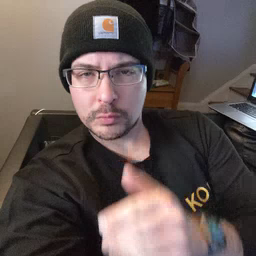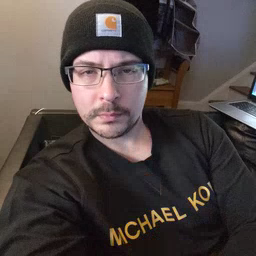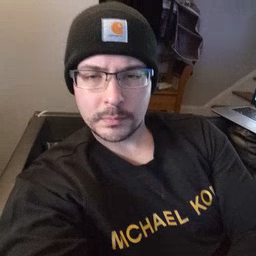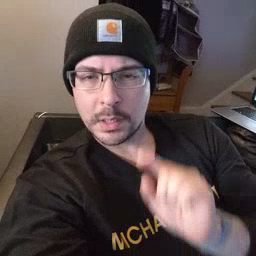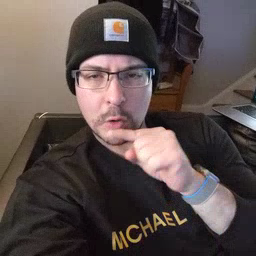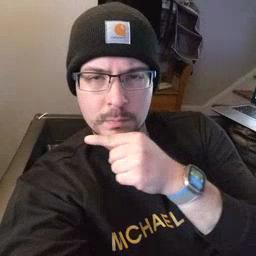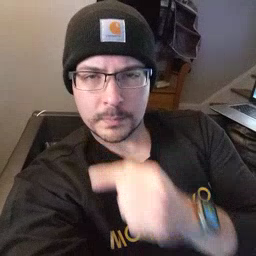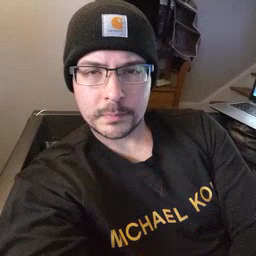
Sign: carrot